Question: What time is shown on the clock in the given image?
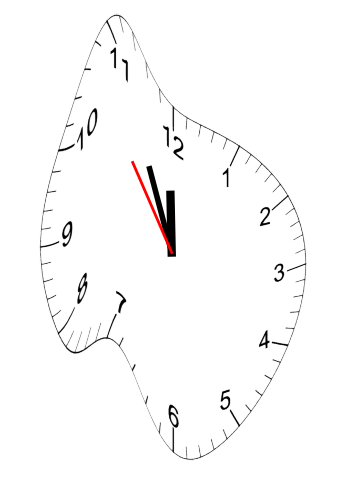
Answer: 11:55:54